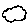
Label: cloud